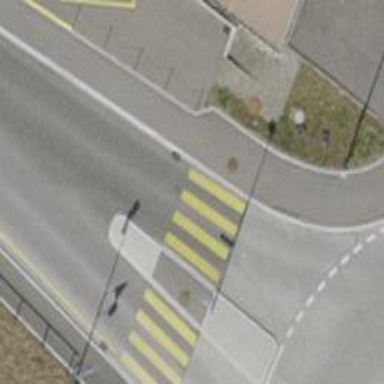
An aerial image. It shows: Asphalt footway with marked crossing that includes pedestrian island.